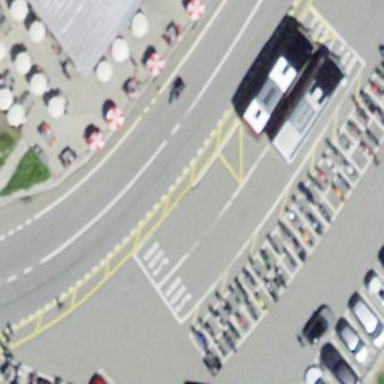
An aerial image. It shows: Parking space designated for buses.